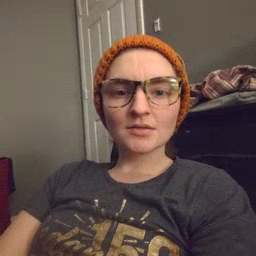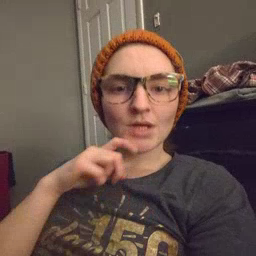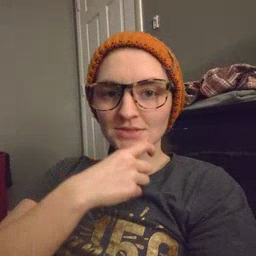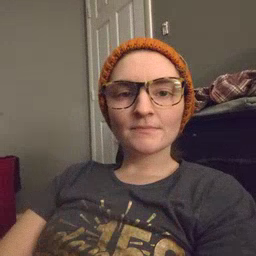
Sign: cereal